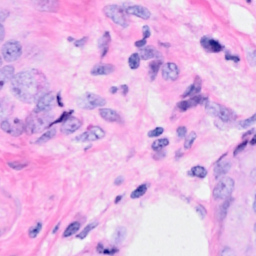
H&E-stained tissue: Breast